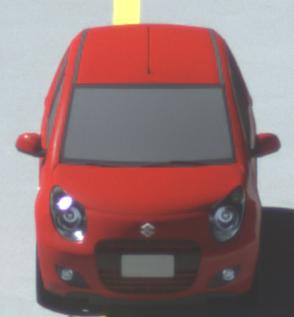
Make: Suzuki
Model: Alto 1.0
Detailed model: Alto (V)
Model produced from: 2011/02
Model produced until: 2011/03
Doors: 5
Color: red
Road condition: wet road
Daytime: morning or afternoon
Contrast: high contrast